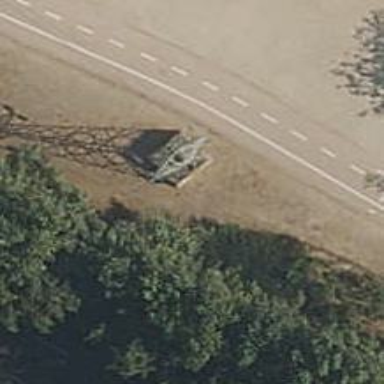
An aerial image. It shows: Lattice structure tower used for power distribution.